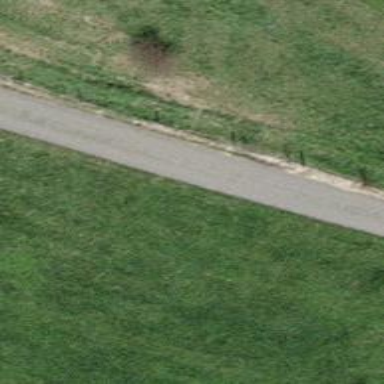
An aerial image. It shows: Well-maintained track road of grade 1.